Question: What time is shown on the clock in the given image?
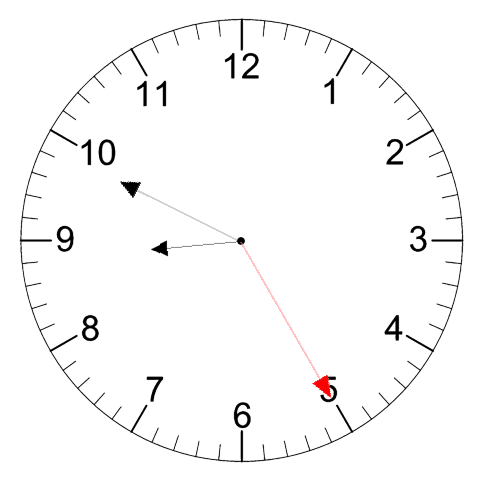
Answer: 08:49:25